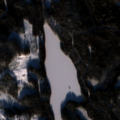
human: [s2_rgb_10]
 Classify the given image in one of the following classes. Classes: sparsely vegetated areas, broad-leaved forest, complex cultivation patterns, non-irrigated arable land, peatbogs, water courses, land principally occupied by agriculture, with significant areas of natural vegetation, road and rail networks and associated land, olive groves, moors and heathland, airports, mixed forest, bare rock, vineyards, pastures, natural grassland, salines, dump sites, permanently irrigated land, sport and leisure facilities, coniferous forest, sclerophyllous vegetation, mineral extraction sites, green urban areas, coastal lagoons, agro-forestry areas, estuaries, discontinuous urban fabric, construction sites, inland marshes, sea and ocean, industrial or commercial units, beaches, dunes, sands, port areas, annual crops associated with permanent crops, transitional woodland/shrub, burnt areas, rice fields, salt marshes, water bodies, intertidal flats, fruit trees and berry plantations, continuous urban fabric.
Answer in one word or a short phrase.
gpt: coniferous forest, mixed forest, water bodies